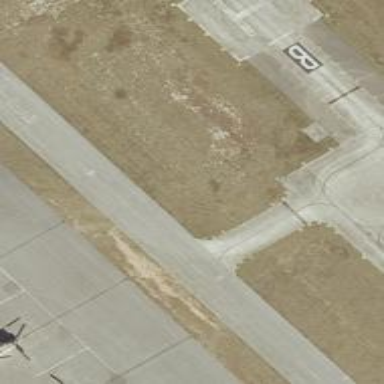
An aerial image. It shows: Asphalt runway at the airport.